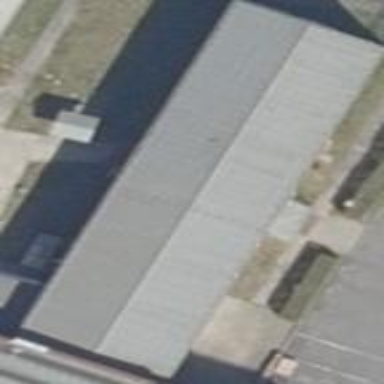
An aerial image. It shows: Commercial building.